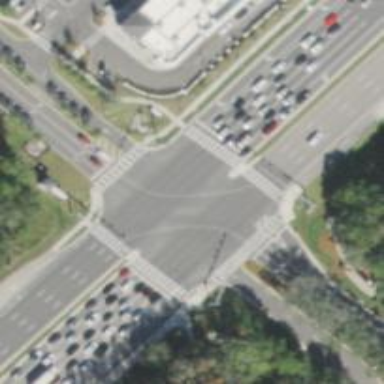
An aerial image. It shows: Marked crossing on cycleway road.